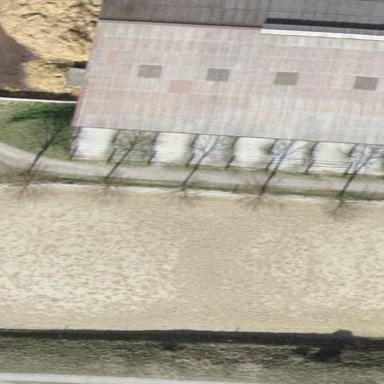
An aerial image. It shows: Sand pitch for equestrian sport activities.